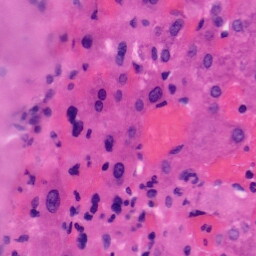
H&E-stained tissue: Liver